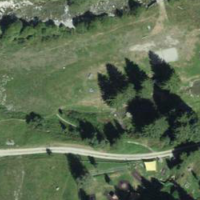
EUNIS habitat code: 26
Species observed at this site:
Vaccinium myrtillus